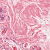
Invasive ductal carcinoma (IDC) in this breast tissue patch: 0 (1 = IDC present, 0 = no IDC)